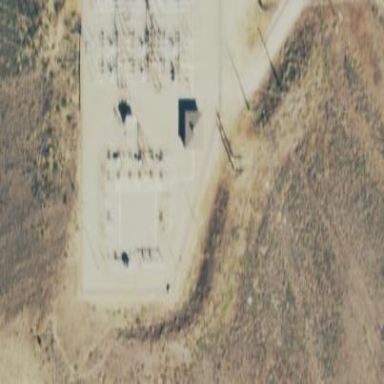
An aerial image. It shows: Outdoor distribution substation fenced with fence.